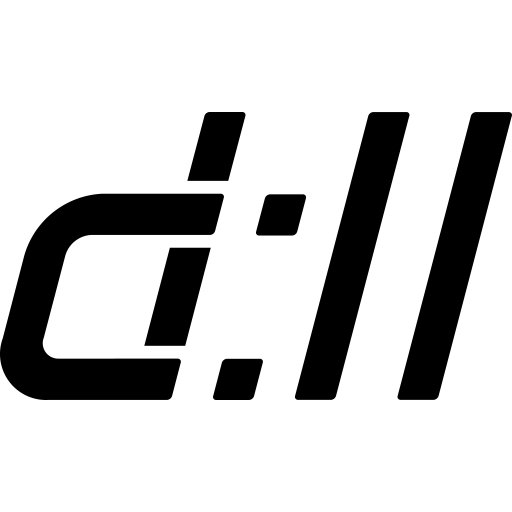
Tags: icon, FontAwesome, fa-icon, brand, cmplid